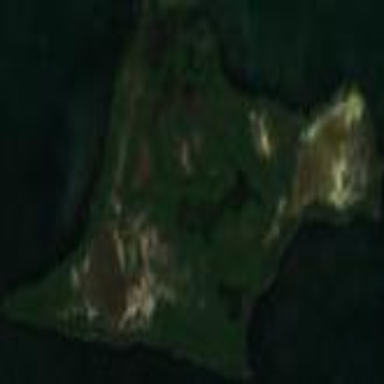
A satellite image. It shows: Islet along the natural coastline.